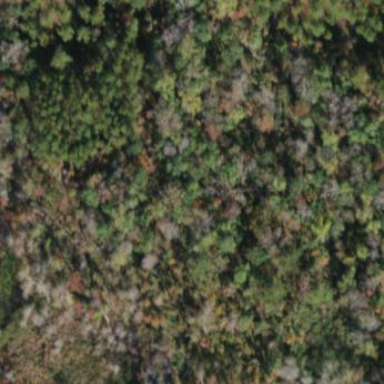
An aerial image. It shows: Mixed woodland area with various types of leaves.